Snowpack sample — Buffalo Mountain, Silverthorne, Colorado, USA (1/25/25, 10:11 AM MST)
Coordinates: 39.6222, -106.1139
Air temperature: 22 °F
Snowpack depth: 110 cm
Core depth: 40 cm
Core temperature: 46.4 °F
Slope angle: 12°, slope face: 102°
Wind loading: high
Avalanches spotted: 0
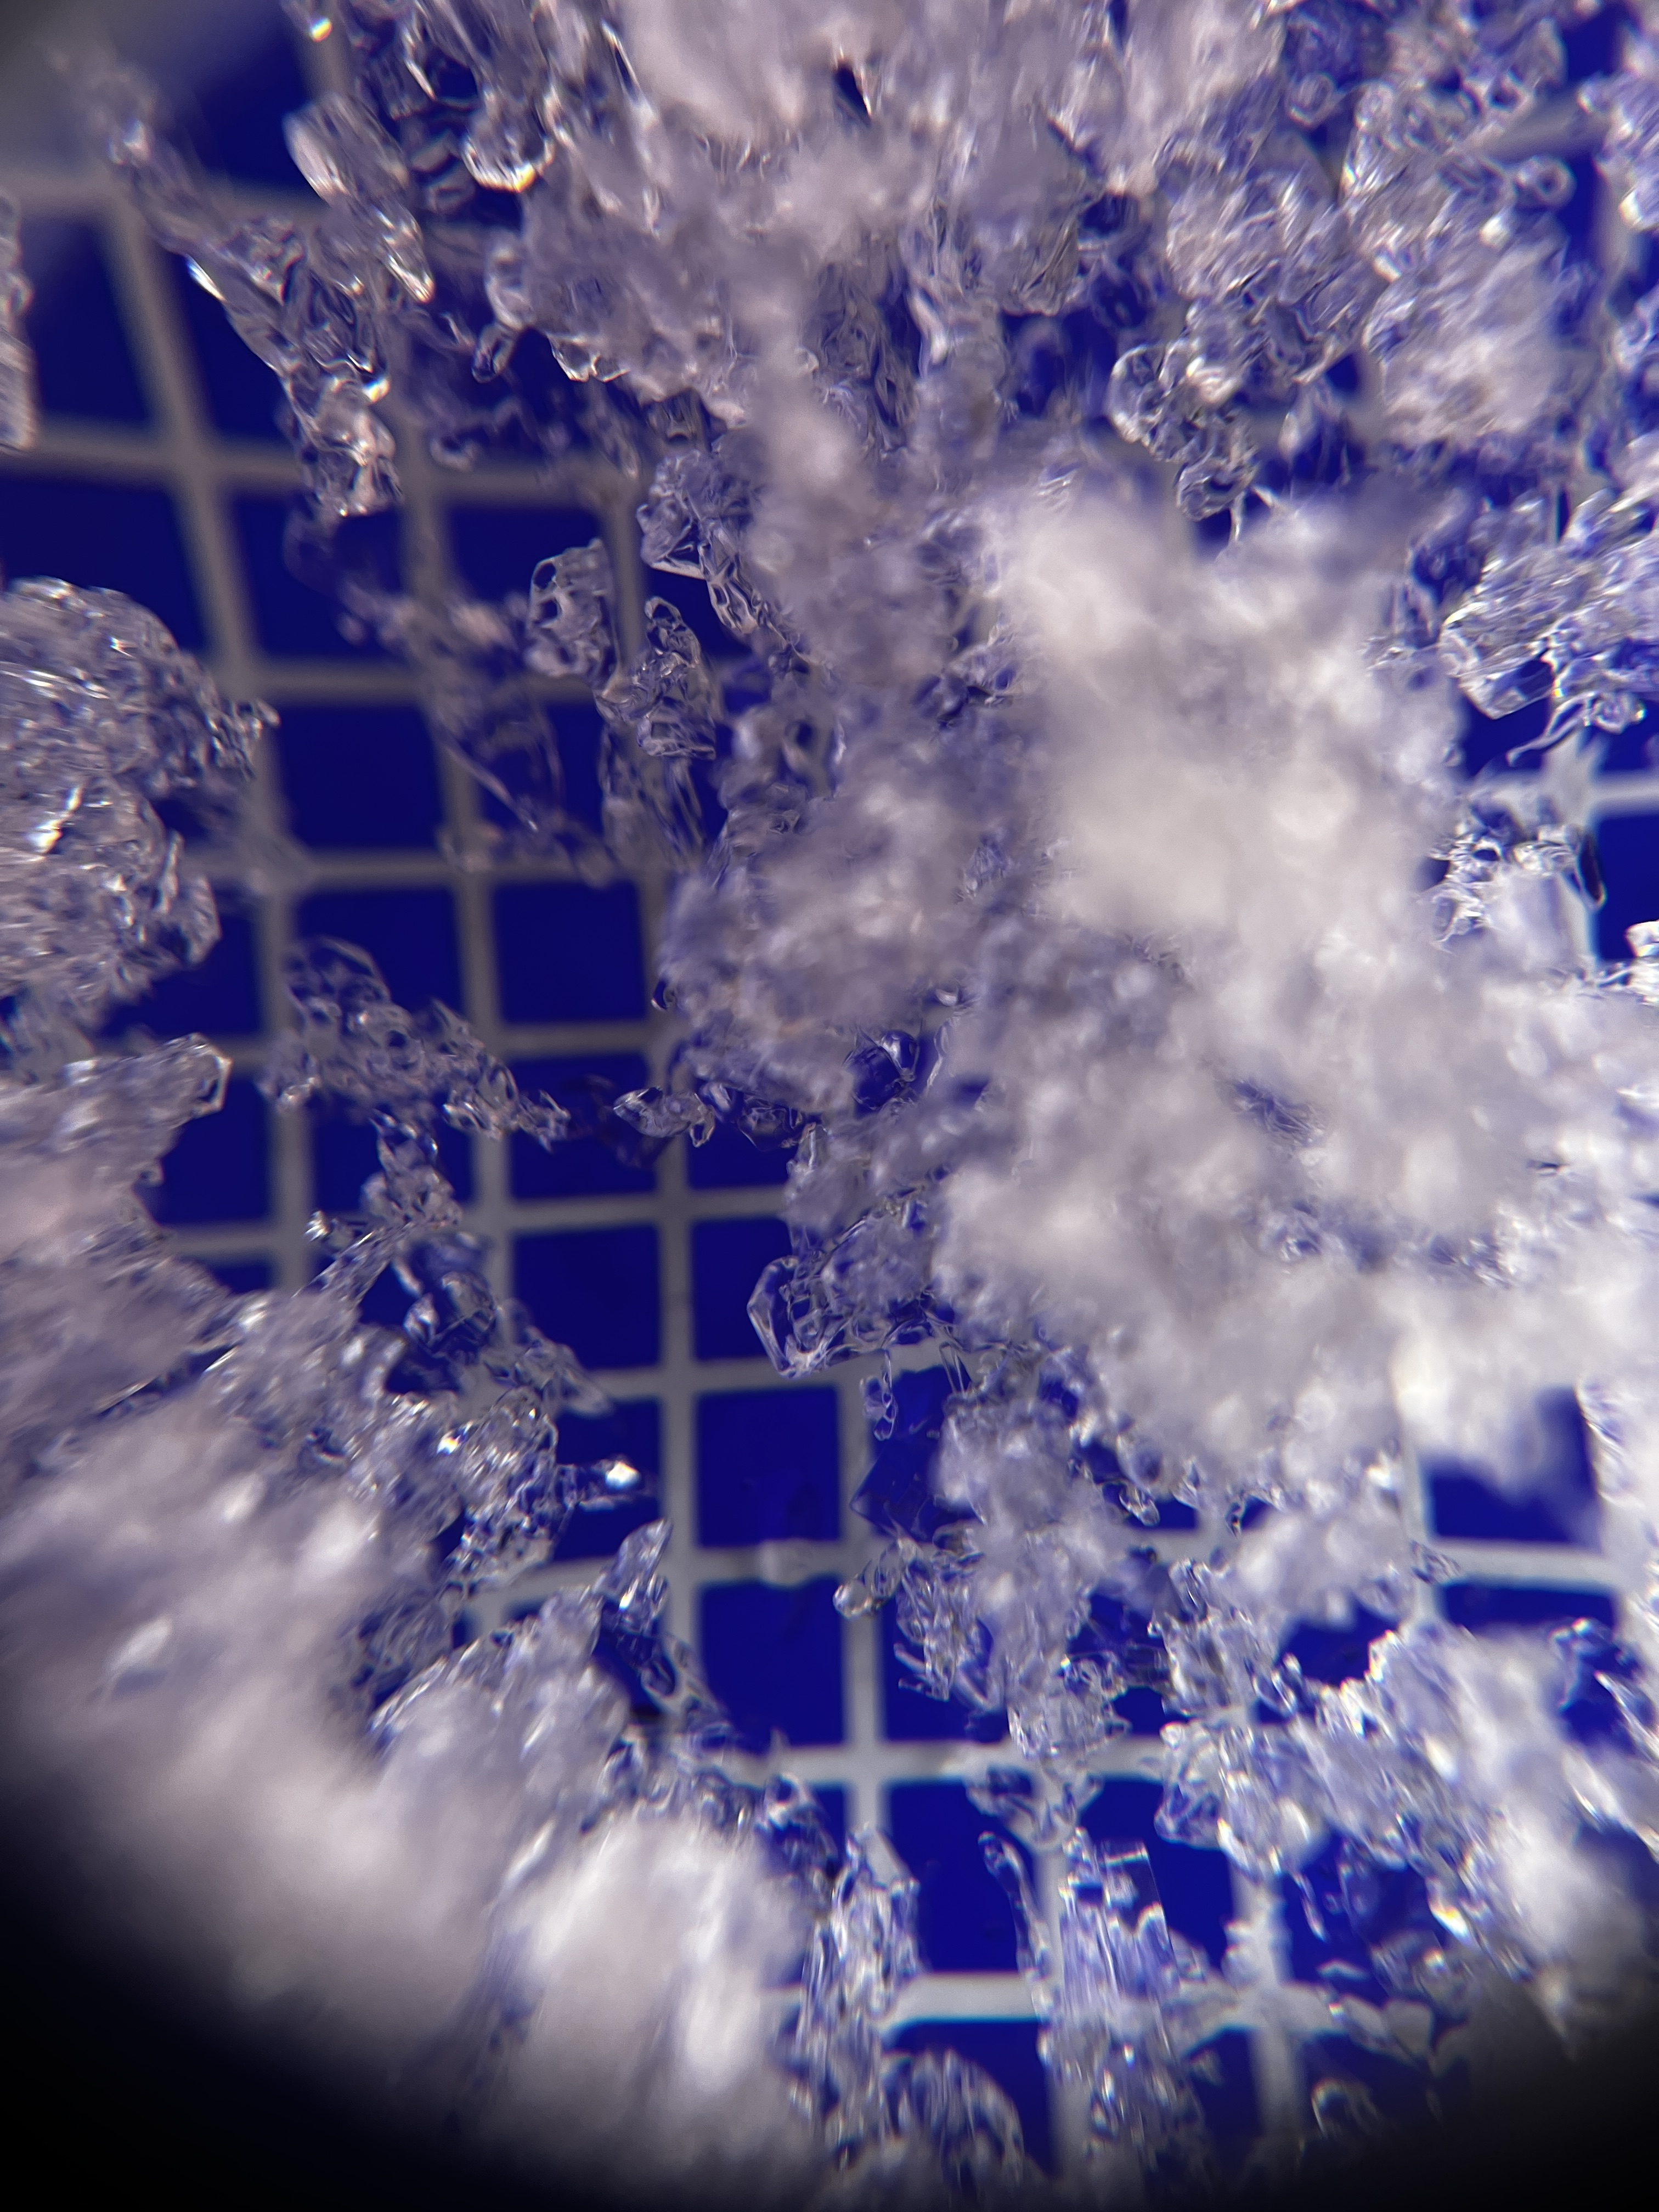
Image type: magnified_profile
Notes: No avalanches nearby, collected on the outskirts of a fire break 15 meters from the treeline, on way to Buffalo and Red Mountain